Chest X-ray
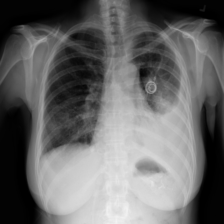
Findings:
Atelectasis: negative
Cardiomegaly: negative
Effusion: positive
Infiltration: positive
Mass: negative
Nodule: negative
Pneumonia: negative
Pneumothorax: negative
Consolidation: negative
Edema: negative
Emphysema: negative
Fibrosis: negative
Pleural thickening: negative
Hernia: negative